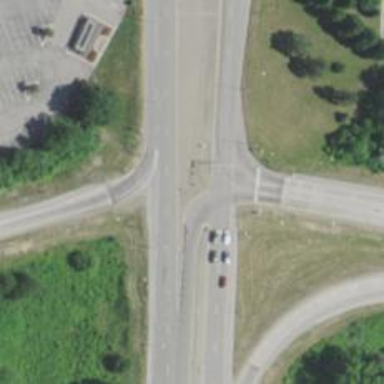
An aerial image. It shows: Asphalt road at the secondary link level.